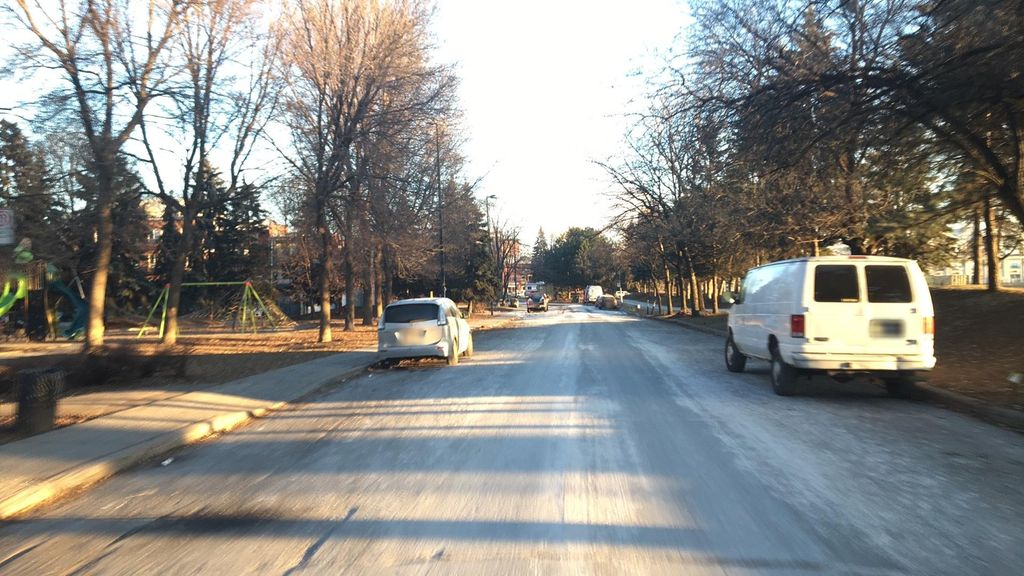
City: montreal